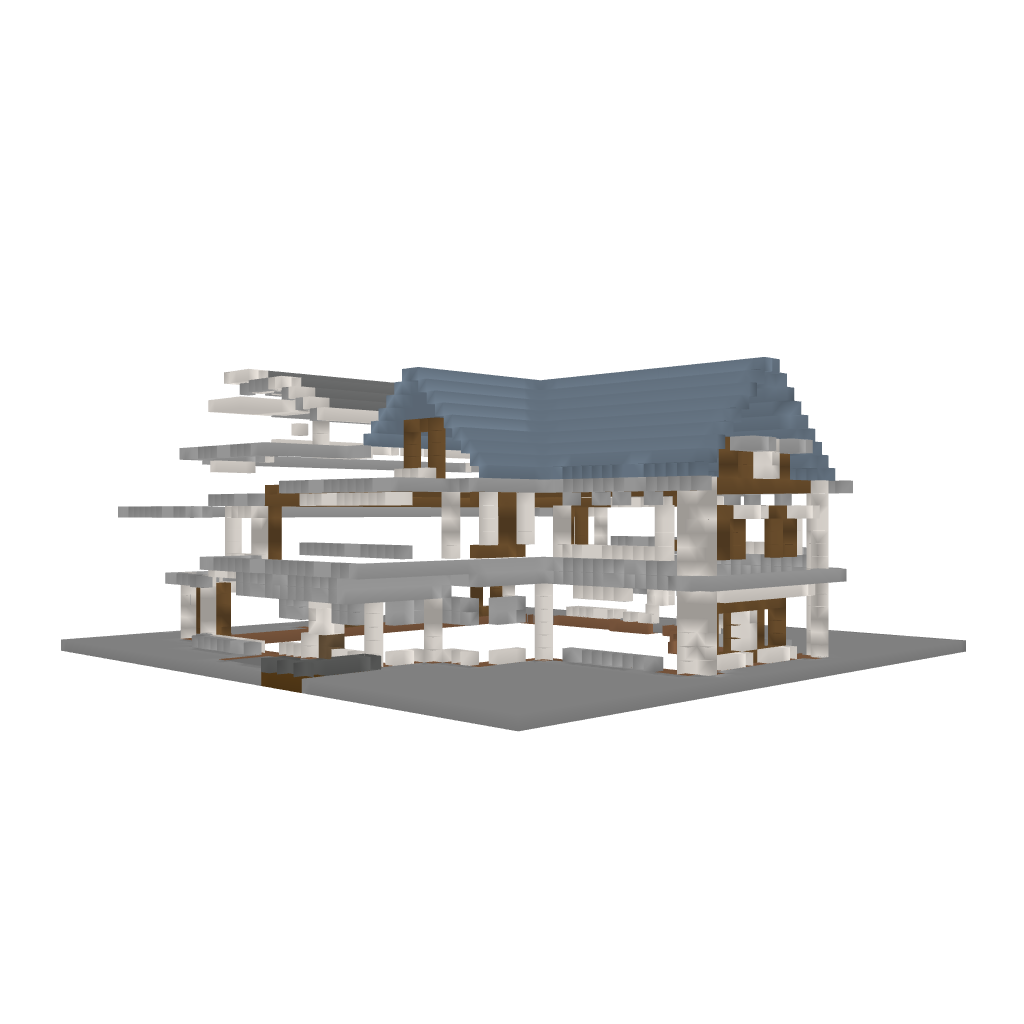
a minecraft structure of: Contemporary Modern House